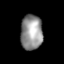
Tissue: lung
Cell type: Epithelial cells
Senescence score: 0.1905
Nuclear area (px): 749
Mean DAPI intensity: 147.422